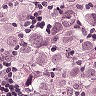
Metastatic tissue present: yes